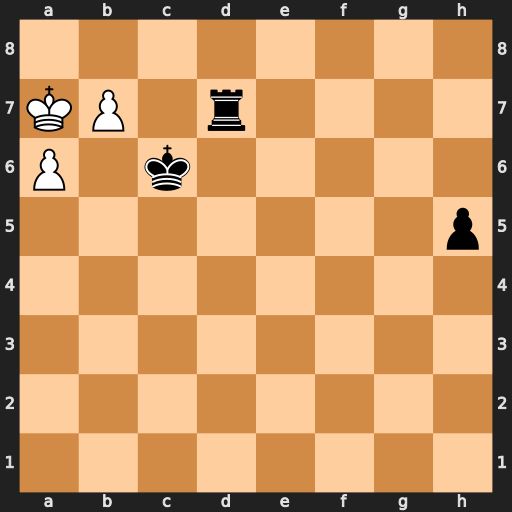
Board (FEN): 8/KP1r4/P1k5/7p/8/8/8/8
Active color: w
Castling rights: -
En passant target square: -
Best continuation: Ka8 Rg7 b8=Q